Current action and preconditions to check: trajectory_clear

Your task: For each precondition in the list above, predict whether it will hold at this action.

Consider the current scene as observed from the mobile robot's camera, and analyze the predicted future states of all dynamic agents (e.g., people, animals, vehicles, or any moving entities) within the NEXT SECOND.

IMPORTANT: Only answer "very likely" if you are absolutely certain—based on strong, clear evidence—that a dynamic agent will violate the precondition in the predicted future state. Do NOT answer "very likely" for unlikely, ambiguous, or low-probability risks.

Ask yourself for each precondition: Is there a high probability, with clear and convincing evidence, that the predicted future states of any dynamic agent will interfere with the predicted future state of the currently executing action within the NEXT SECOND, causing that precondition to fail?

Assess the risk level based on these predictions. Use "likely" or "very likely" if motions create a clear risk of interference.

Use "neutral" or "improbable" if agents are nearby but their predicted paths are clearly diverging or non-conflicting.

Failure Risk Categories: "very improbable", "improbable", "neutral", "likely", "very likely"

Answer Format: Output ONLY the probability_of_failure value from these categories: "very improbable", "improbable", "neutral", "likely", "very likely"

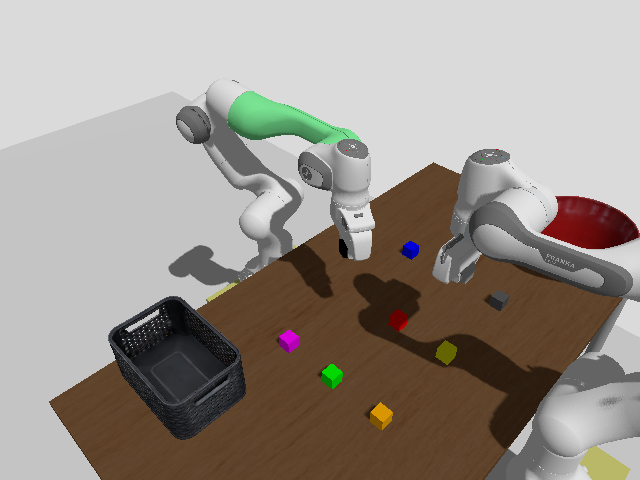

Answer: improbable